Question: I have a java application uploaded on a web portal linked to a '.jnlp' file. The link of the file is in a html file 'Launch.html' shown as below:

The error I am getting when I click on launch button is as follows:
> HTTP Error 404.3 - Not Found The page you are requesting cannot
be served because of the extension configuration. If the page is a
script, add a handler. If the file should be downloaded, add a MIME
map.
launch.jnlp contents:
'''
<?xml version="1.0" encoding="UTF-8" standalone="no"?>
<jnlp codebase="" href="launch.jnlp" spec="1.0+">
<information>
<title>BuisnessInternals</title>
<vendor>Administrator</vendor>
<homepage href=""/>
<description>BuisnessInternals</description>
<description kind="short">BuisnessInternals</description>
<icon href="Welcome2.png" kind="splash"/>
</information>
<update check="always"/>
<resources>
<j2se version="1.6+"/>
<jar href="BuisnessInternals.jar" main="true"/>
<jar href="lib/AbsoluteLayout.jar"/>
<jar href="lib/itext-pdfa-5.3.3-javadoc.jar"/>
<jar href="lib/itext-pdfa-5.3.3-sources.jar"/>
<jar href="lib/itextpdf-5.3.3.jar"/>
<jar href="lib/itext-xtra-5.3.3-javadoc.jar"/>
<jar href="lib/itext-xtra-5.3.3-sources.jar"/>
<jar href="lib/itext-xtra-5.3.3.jar"/>
<jar href="lib/itextpdf-5.3.3-javadoc.jar"/>
<jar href="lib/itextpdf-5.3.3-sources.jar"/>
<jar href="lib/itextpdf-5.3.3.jar"/>
<jar href="lib/beansbinding-1.2.1.jar"/>
<jar href="lib/eclipselink-2.3.2.jar"/>
<jar href="lib/javax.persistence-2.0.3.jar"/>
<jar href="lib/org.eclipse.persistence.jpa.jpql_1.0.1.jar"/>
<jar href="lib/barcode.jar"/>
<jar href="lib/itext-pdfa-5.3.3-javadoc.jar"/>
<jar href="lib/itext-pdfa-5.3.3-sources.jar"/>
<jar href="lib/itext-pdfa-5.3.3.jar"/>
<jar href="lib/itext-xtra-5.3.3-javadoc.jar"/>
<jar href="lib/itext-xtra-5.3.3-sources.jar"/>
<jar href="lib/itext-xtra-5.3.3.jar"/>
<jar href="lib/itextpdf-5.3.3-javadoc.jar"/>
<jar href="lib/itextpdf-5.3.3-sources.jar"/>
<jar href="lib/itextpdf-5.3.3.jar"/>
<jar href="lib/jcalendar-1.4.jar"/>
</resources>
<application-desc main-class="buisnessinternals.mainFrame">
</application-desc>
</jnlp>
'''
launch.html contents:
'''
<!DOCTYPE HTML PUBLIC "-//W3C//DTD HTML 4.01 Transitional//EN">
<html>
<head>
<title>Test page for launching the application via JNLP</title>
</head>
<body>
<h3>Test page for launching the application via JNLP</h3>
<script src="http://java.com/js/deployJava.js"></script>
<script>
deployJava.createWebStartLaunchButton("launch.jnlp")
</script>
<!-- Or use the following link element to launch with the application -->
<!--
<a href="launch.jnlp">Launch the application</a>
-->
</body>
</html>
'''
Any ideas how can solve it?
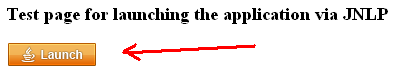
Answer: Seems like the web server needs some extra configuration to correlate the .jnlp file extension with the application/x-java-jnlp-file mime type.